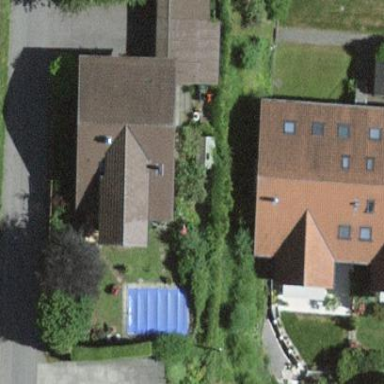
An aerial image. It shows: Residential building.